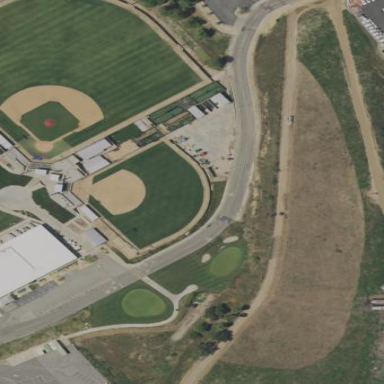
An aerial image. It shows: Softball pitch for leisure and sport activities.